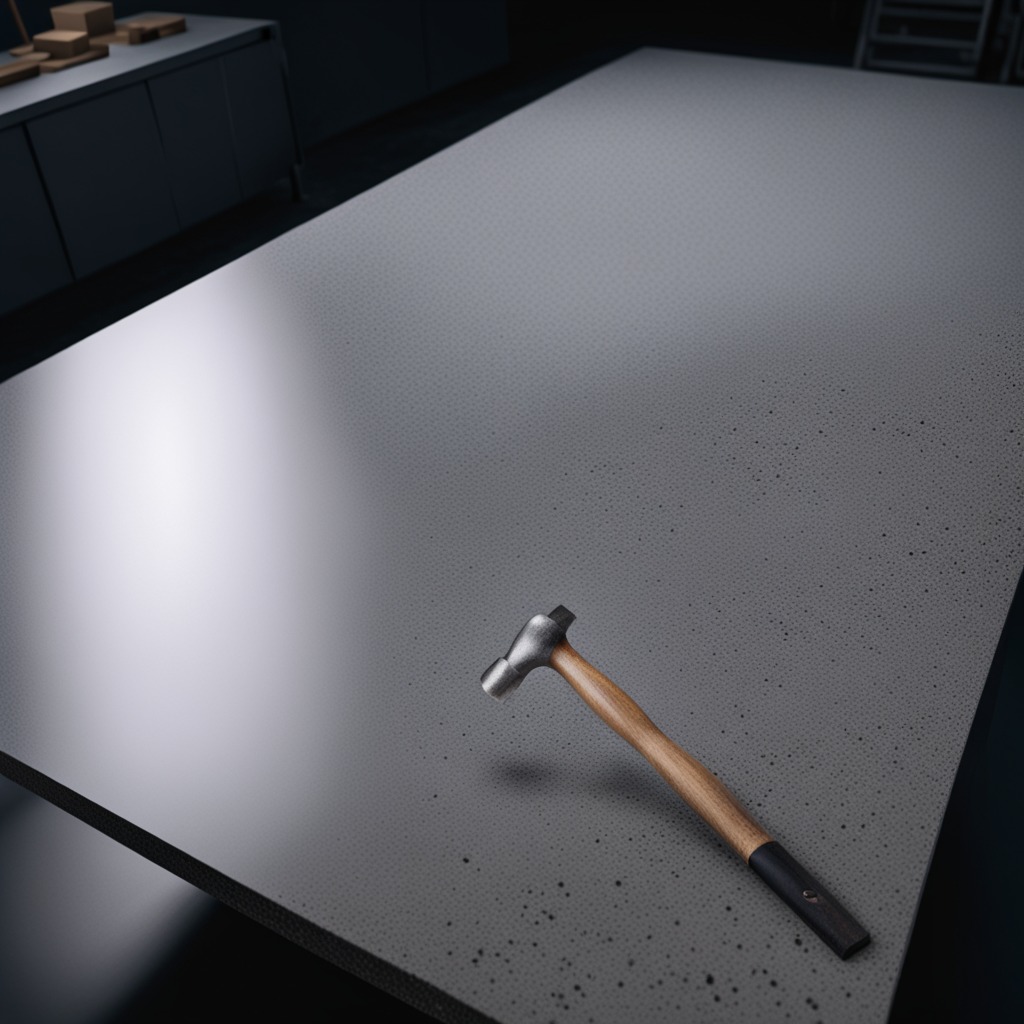
A hammer is lying on a clean granite table inside a workshop at night dim ambient light soft shadows worn but